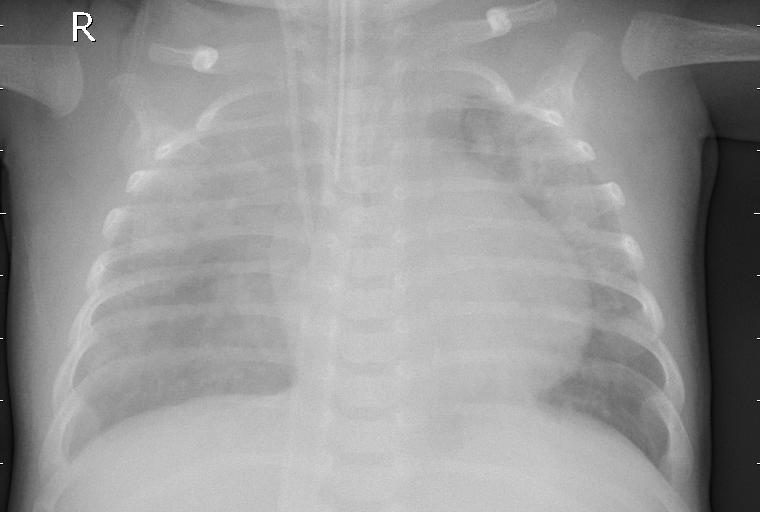
Diagnosis: PNEUMONIA